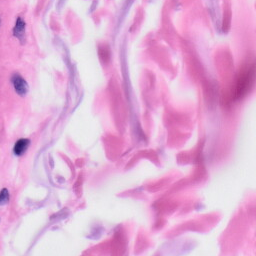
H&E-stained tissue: Skin